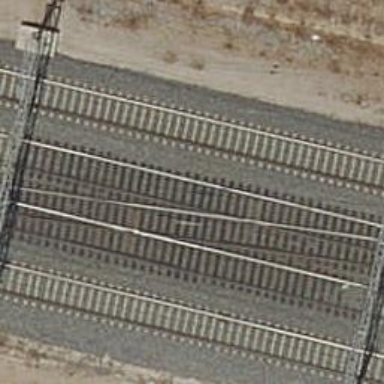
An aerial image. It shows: Railway with electrified contact lines.